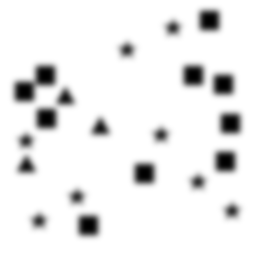
Squares: 10
Triangles: 3
Stars: 8
Total shapes: 21